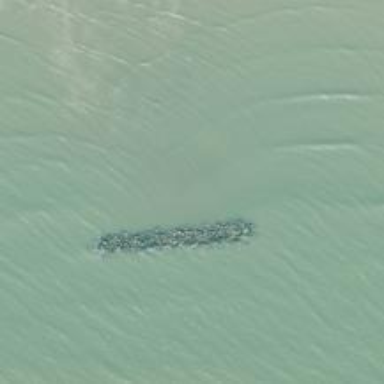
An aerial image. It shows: Breakwater structure.